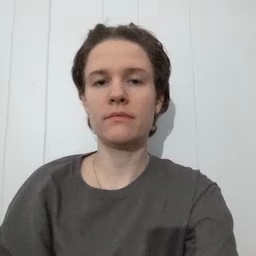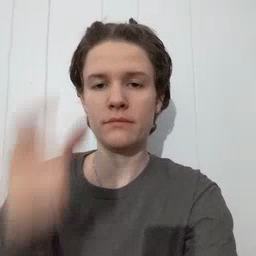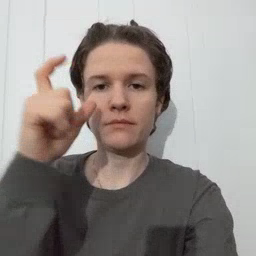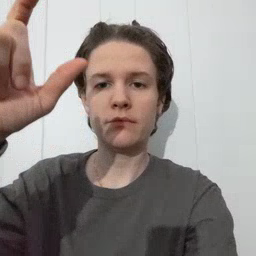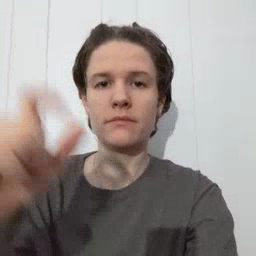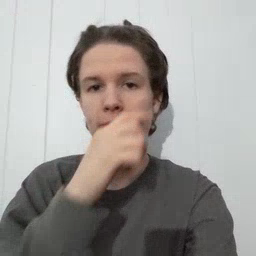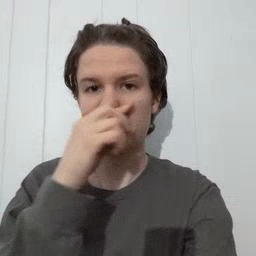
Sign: moon